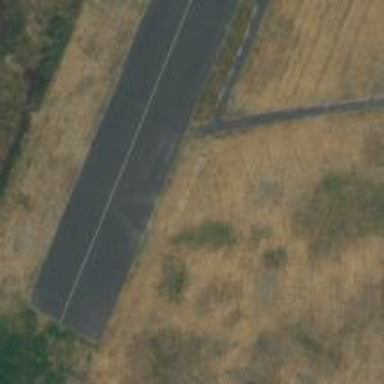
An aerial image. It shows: Image of taxiway at airport.